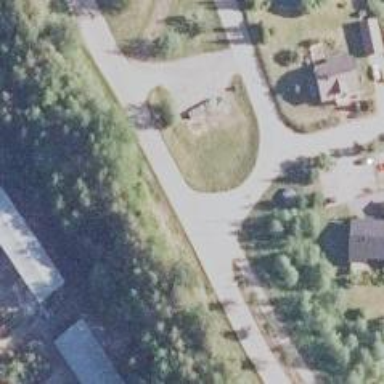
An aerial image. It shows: Tertiary road.